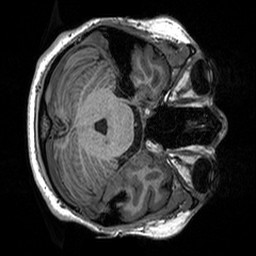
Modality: T1w
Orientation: axial
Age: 28
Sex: female
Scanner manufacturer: siemens
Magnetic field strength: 3 T
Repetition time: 2.3 s
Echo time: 0.00298 s